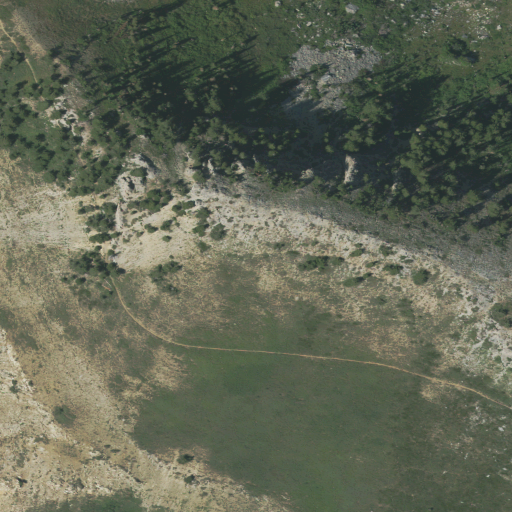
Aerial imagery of mountain in Utah named Chilly Peak containing shrub, evergreen forest, deciduous forest, mixed forest, and grassland